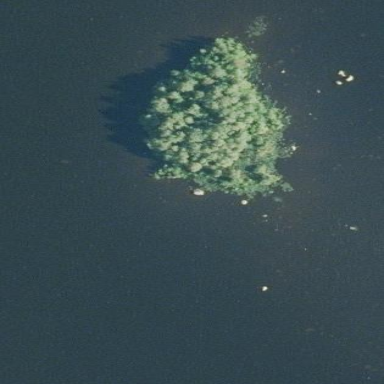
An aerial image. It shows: Islet.